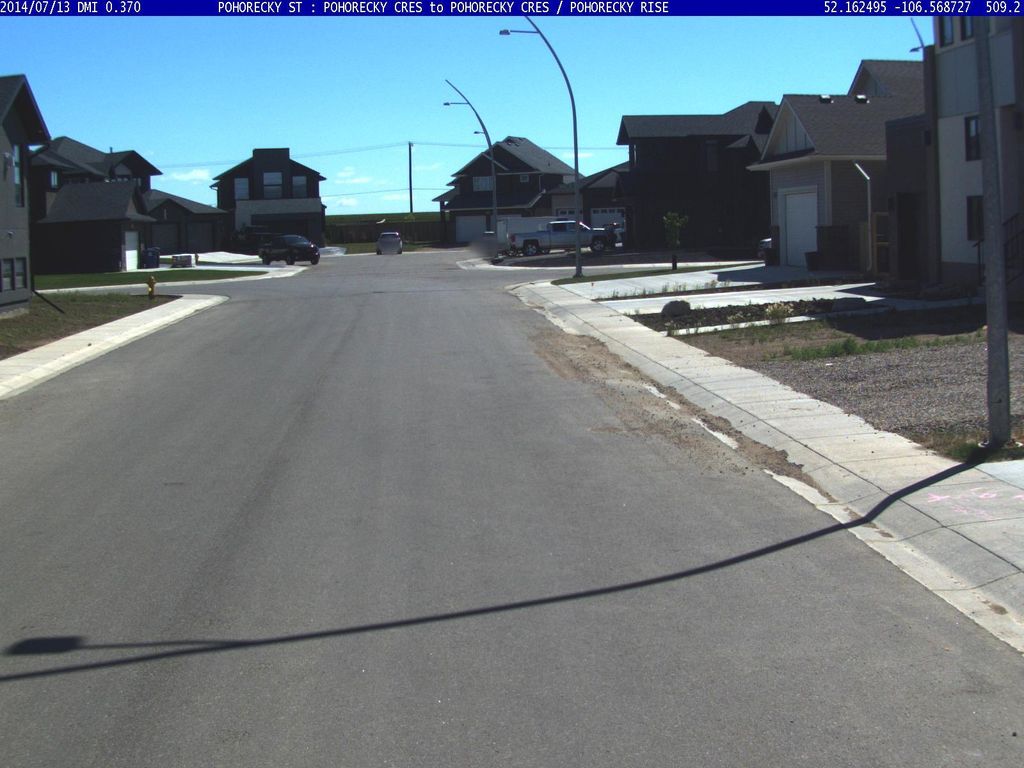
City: saskatoon